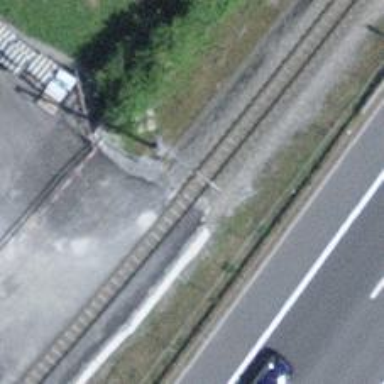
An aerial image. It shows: Narrow-gauge railway track with 1 electrified contact line.